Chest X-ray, AP view. Patient: 57 years old, sex F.
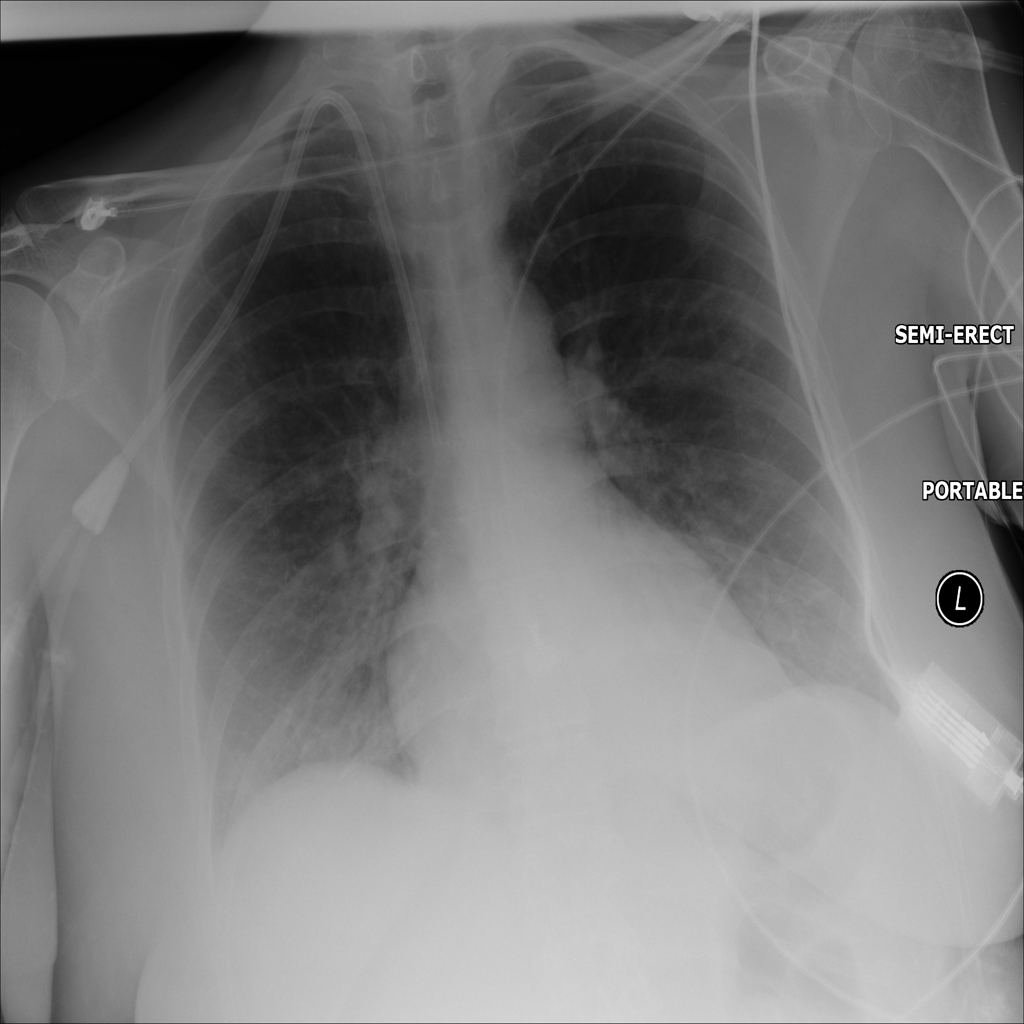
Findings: Edema, Infiltration